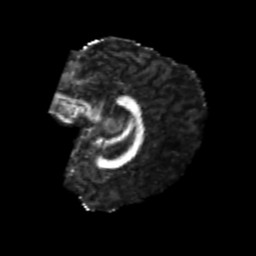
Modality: FA
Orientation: sagittal
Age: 21
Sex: female
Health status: healthy
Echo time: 0.074 s